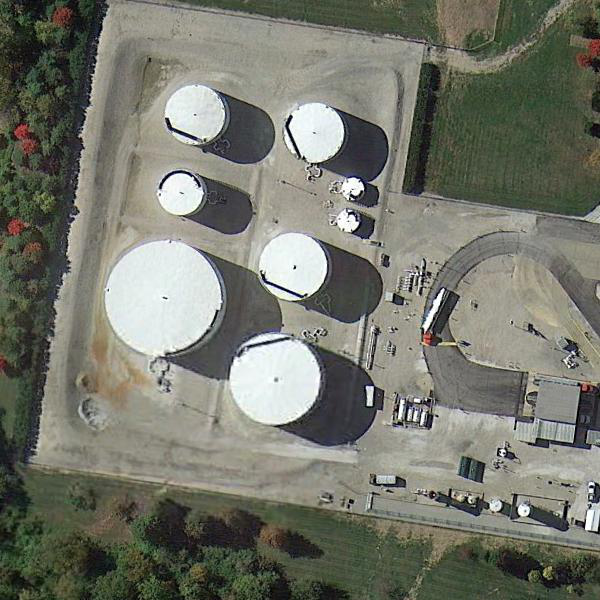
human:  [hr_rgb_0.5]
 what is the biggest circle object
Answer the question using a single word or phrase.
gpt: storage tank